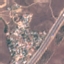
Land use / land cover: Highway